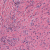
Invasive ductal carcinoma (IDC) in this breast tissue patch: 0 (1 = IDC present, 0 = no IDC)